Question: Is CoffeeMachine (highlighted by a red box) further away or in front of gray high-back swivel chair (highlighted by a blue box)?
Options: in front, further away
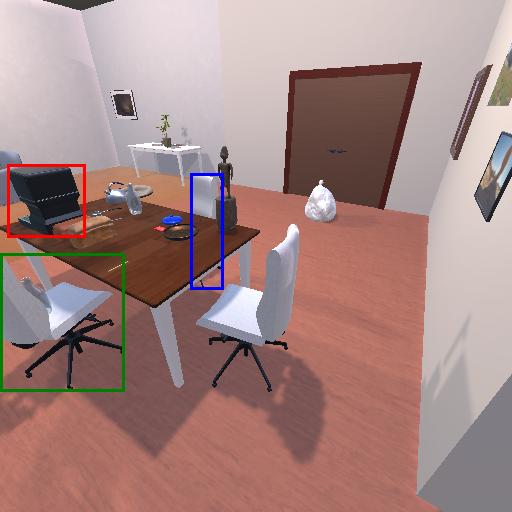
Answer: in front